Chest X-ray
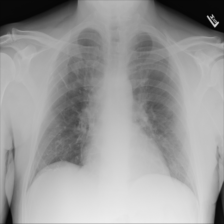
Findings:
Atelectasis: negative
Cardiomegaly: negative
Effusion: negative
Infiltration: negative
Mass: negative
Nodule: negative
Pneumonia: negative
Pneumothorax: negative
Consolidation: negative
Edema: negative
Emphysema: negative
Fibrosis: negative
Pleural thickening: negative
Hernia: negative